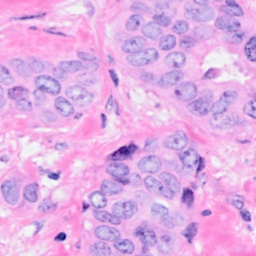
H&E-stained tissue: Breast